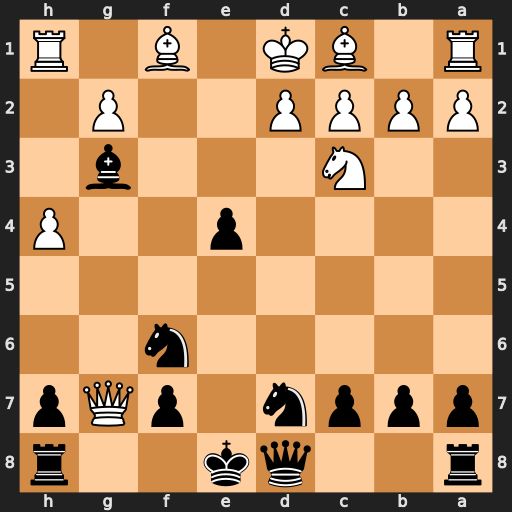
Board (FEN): r2qk2r/pppn1pQp/5n2/8/4p2P/2N3b1/PPPP2P1/R1BK1B1R
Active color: b
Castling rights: kq
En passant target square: -
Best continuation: Rg8 Qxg8+ Nxg8